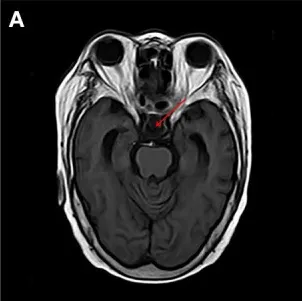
MRI of the brain revealed change after removal of pituitary tumor and no acute cerebral infarction, cerebral hemorrhage, and inflammatory changes were found on T1 and T2 sequences [T1, T1-Weighted Magnetic Resonance Imaging; T2, T2-Weighted Magnetic Resonance Imaging. T1.
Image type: radiology (mri)